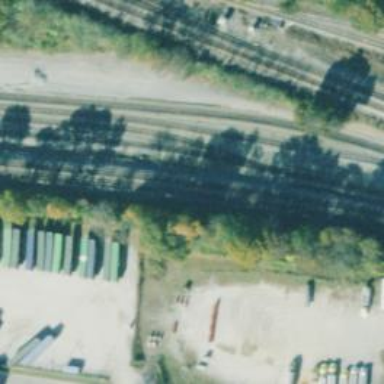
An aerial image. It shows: Railway track.